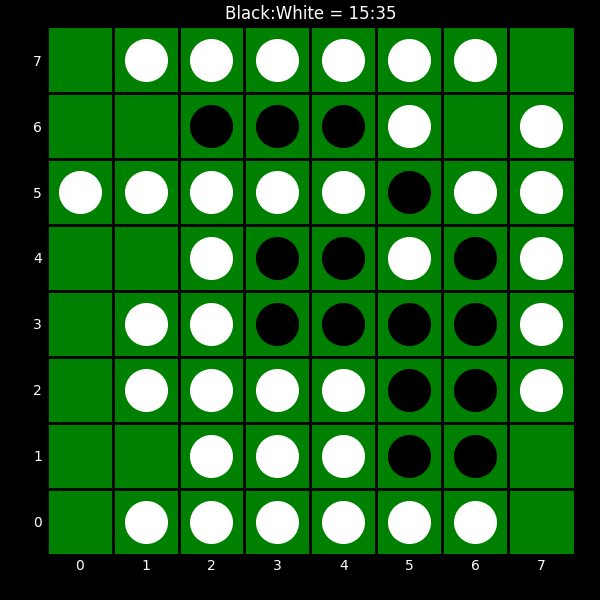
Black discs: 15
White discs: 35